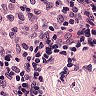
Metastatic tissue present: no